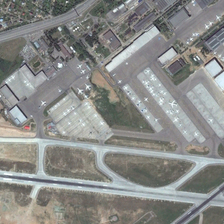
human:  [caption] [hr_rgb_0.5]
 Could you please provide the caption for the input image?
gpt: many planes are in an airport near some buildings and many green trees .

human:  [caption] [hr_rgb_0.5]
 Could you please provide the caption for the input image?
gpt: many planes are in an airport near some buildings and many green trees .

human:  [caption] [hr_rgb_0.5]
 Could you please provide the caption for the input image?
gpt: many planes are in an airport near some buildings and many green trees .

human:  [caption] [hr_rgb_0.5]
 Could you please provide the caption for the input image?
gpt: many planes are in an airport near some buildings and many green trees .

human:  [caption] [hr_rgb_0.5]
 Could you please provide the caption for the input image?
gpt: many planes are in an airport near some buildings and many green trees .